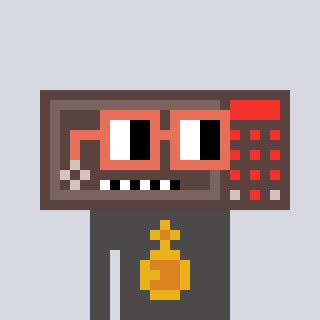
a pixel art character with square orange glasses, a wallsafe-shaped head and a grayscale-colored body on a cool background